Question: I'm using the code from HelloFacebookSample and for some reason FBLoginView crashes my app whenever it's clicked. I've copied most of the code verbatim, so I can't see why it's crashing. Does anyone have any experience with the Facebook SDK and can help me out? I will post code if needed.
Regards,
Mike
Here is a screenshot of my error.

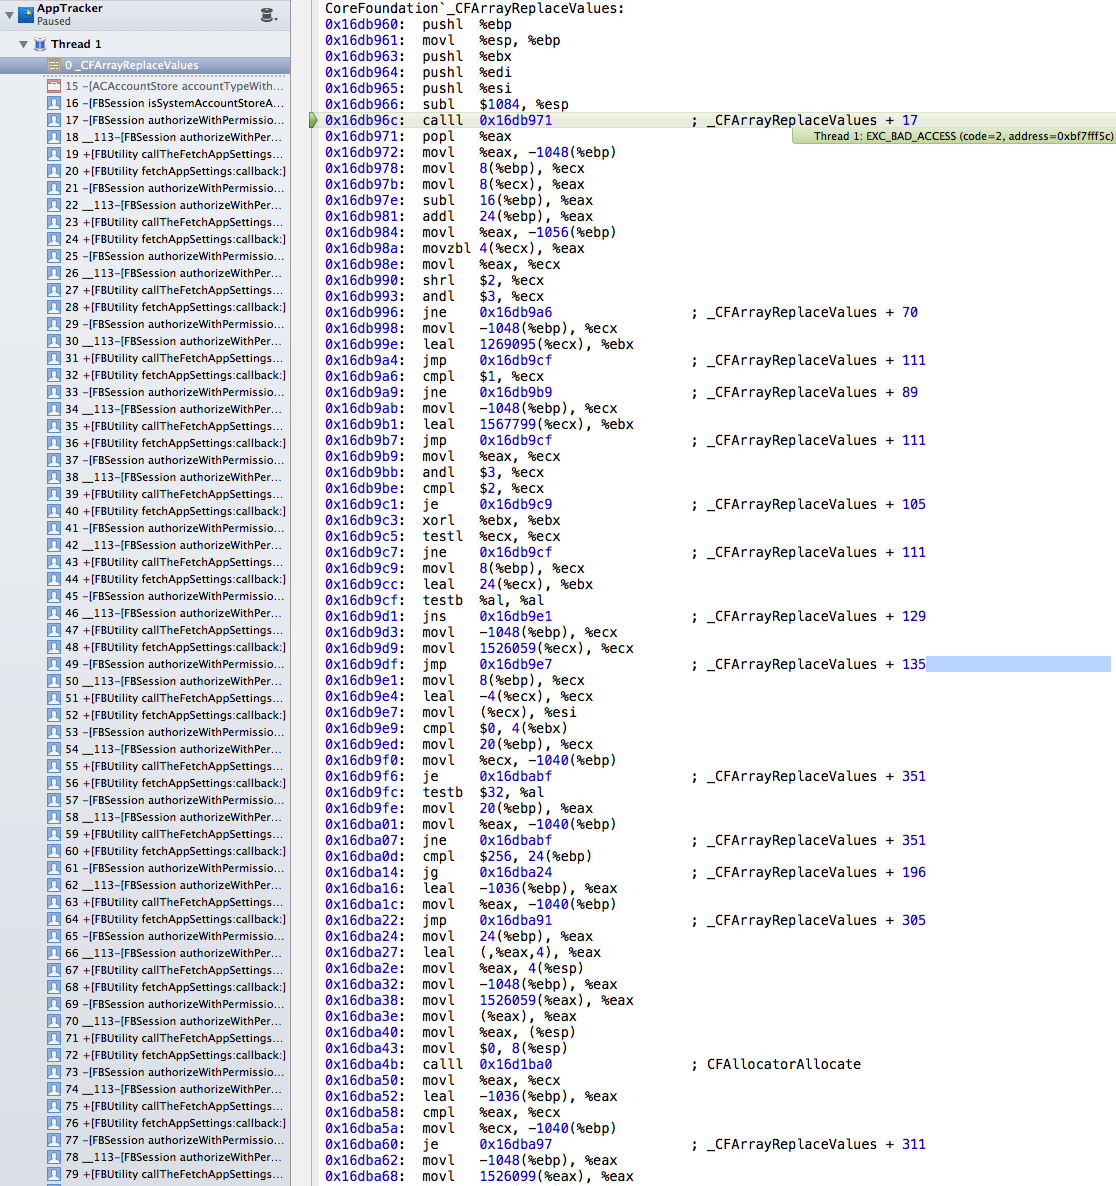
Answer: thanks for bringing this to our attention.
We found a bug on the server and believe we have addressed it. Please let us know if you continue to find cases which fail in this way.